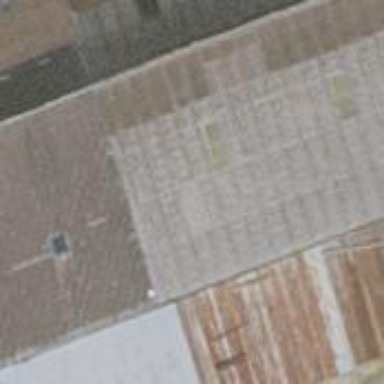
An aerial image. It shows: Farm auxiliary building.